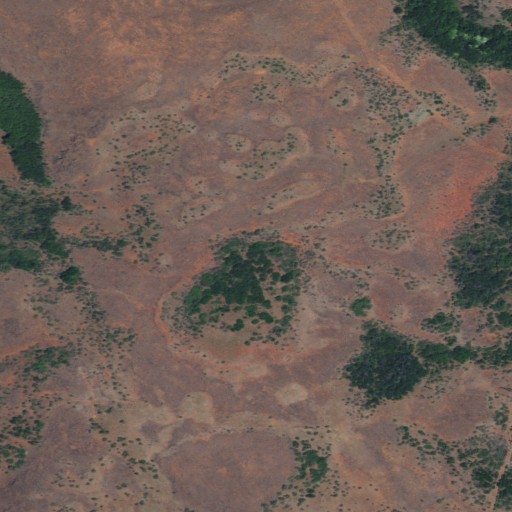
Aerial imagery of ridge(s) in Idaho named Hornet Ridge containing shrub and grassland